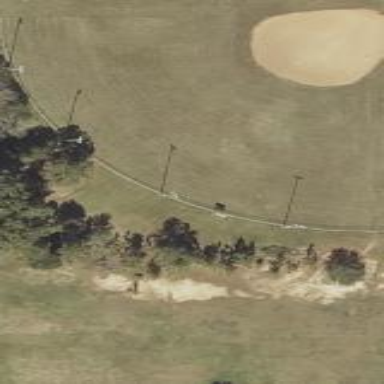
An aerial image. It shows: Baseball pitch for leisure land activities.